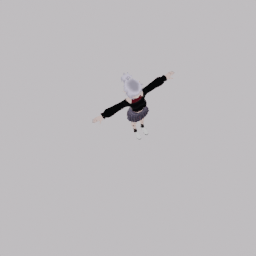
Label: people